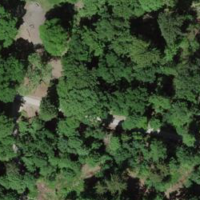
EUNIS habitat code: 41
Species observed at this site:
Turdus philomelos
Dryocopus martius
Arum maculatum